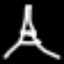
Label: The Eiffel Tower